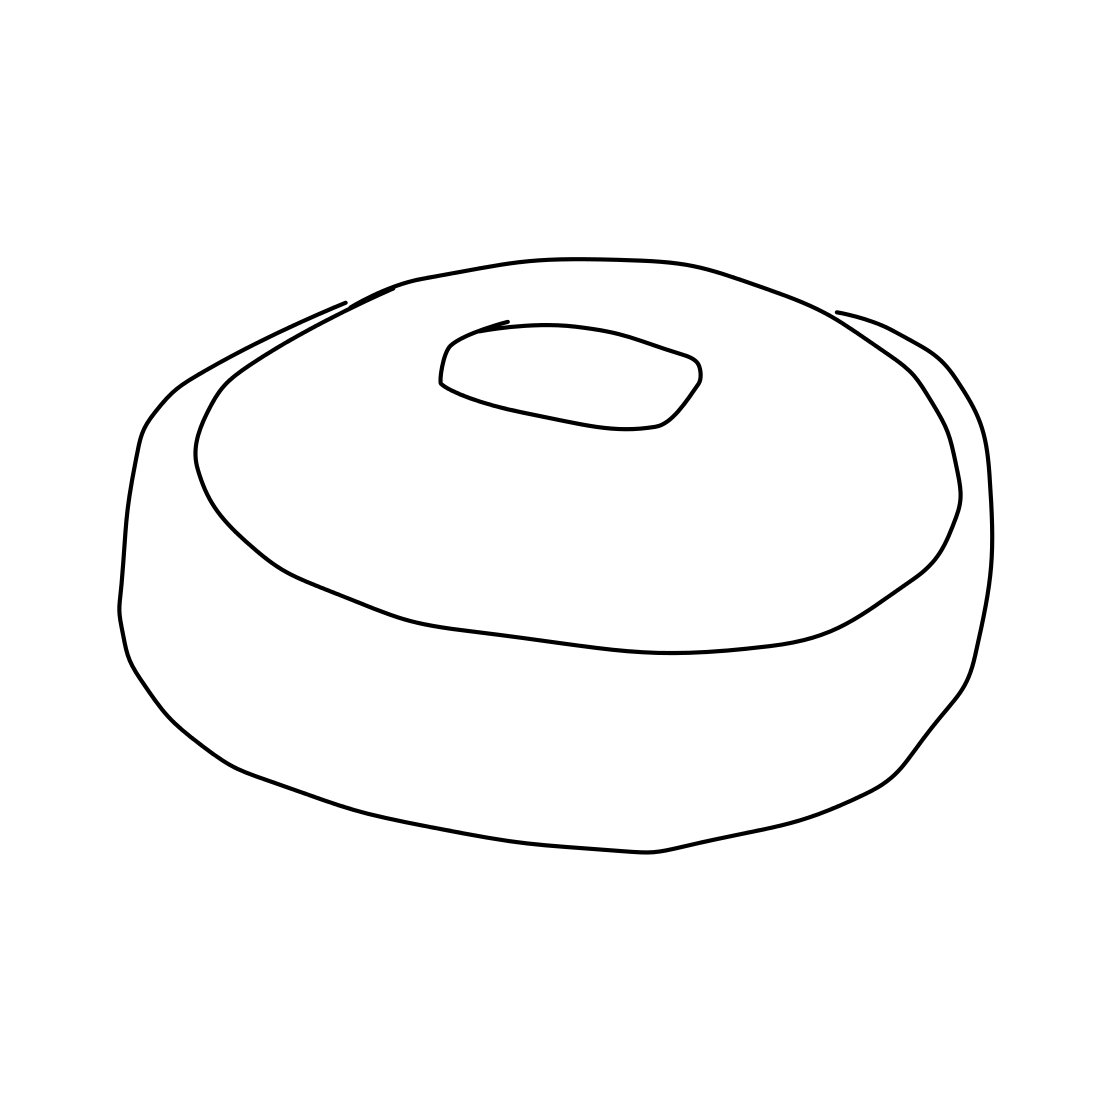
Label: donut